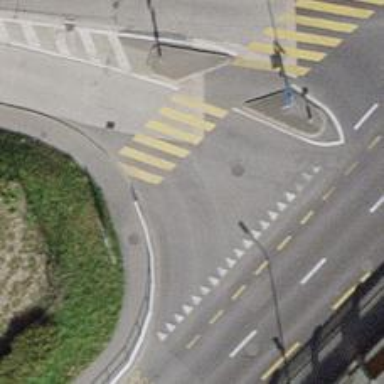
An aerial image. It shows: Secondary road with asphalt surface and no sidewalks.